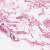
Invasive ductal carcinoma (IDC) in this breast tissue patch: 0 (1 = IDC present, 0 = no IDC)